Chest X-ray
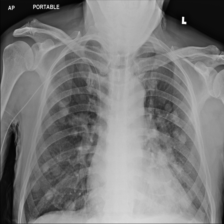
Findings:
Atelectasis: negative
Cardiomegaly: negative
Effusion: negative
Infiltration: negative
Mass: positive
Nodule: negative
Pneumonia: negative
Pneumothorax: negative
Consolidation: negative
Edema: negative
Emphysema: negative
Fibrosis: negative
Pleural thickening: negative
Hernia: negative